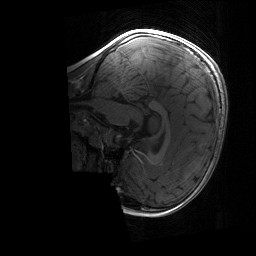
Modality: T1w
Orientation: sagittal
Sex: male
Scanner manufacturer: siemens
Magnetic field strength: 3 T
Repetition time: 1.9 s
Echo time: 0.00243 s